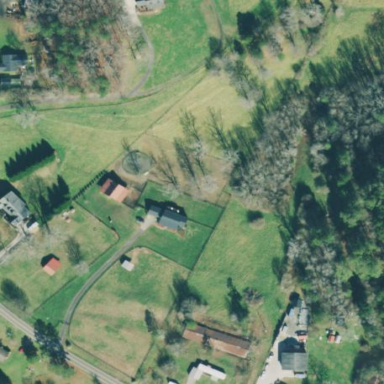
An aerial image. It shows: Farm.